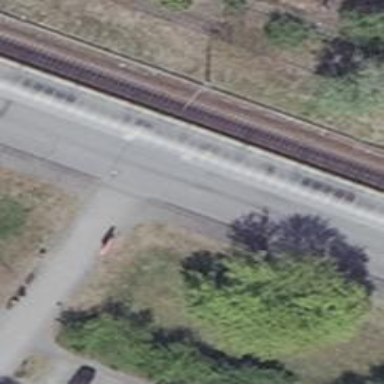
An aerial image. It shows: Public transport station located at railway halt.